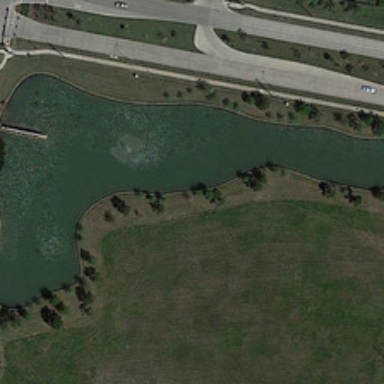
A road with cars and a large piece of green meadow are in two sides of an irregular green pond surrounded by some trees .